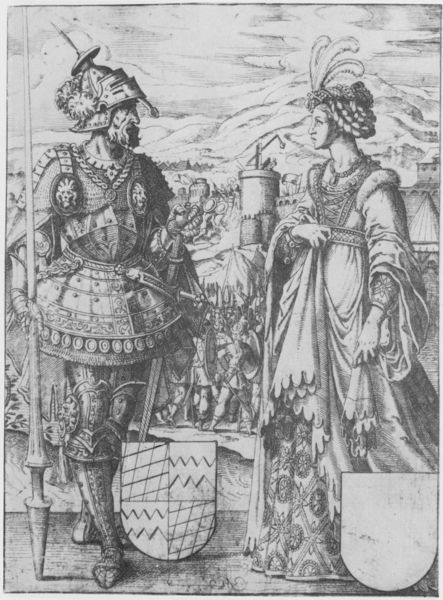
Titel: Bildnis von Otto VI
Künstler: Jost Amman
Institution: (Seriendruck)
Schlagwörter: berg, feder, fuß, hand, himmel, mann, weiß, himmerl, landschaft, menschen, stadt, frau, grau, hintergrund, hut, hüte, kleid, schmuck, schwarz, szene, zeichnung, dame, alt, bart, profile, arm, falten, federn, gesicht, kleidung, pelz, bildnis, hals, herr, porträt, gewand, haare, reich, adel, familie, paar, pferd, turm, adlig, liebe, fahne, flagge, berge, gebirge, kette, mauer, grafik, schlacht, könig, lanze, zopf, robe, edel, rüschen, schild, burg, abschied, druck, radierung, stich, illustration, schwert, soldat, volk, helm, ritter, armee, rüstung, wappen, ehepaar, ehe, harnisch, hellebarde, stadtmauer, hochzeit, speer, standbein, gothik, kupferstich, kopfschmuck, vermählung, heiraten, schld, hellebard